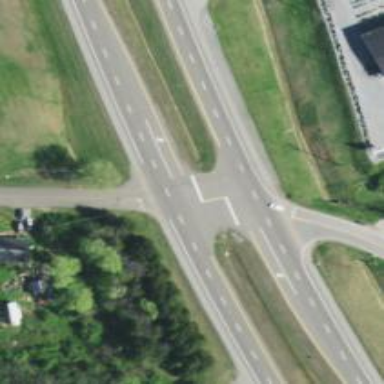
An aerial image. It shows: Trunk link highway.